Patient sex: F
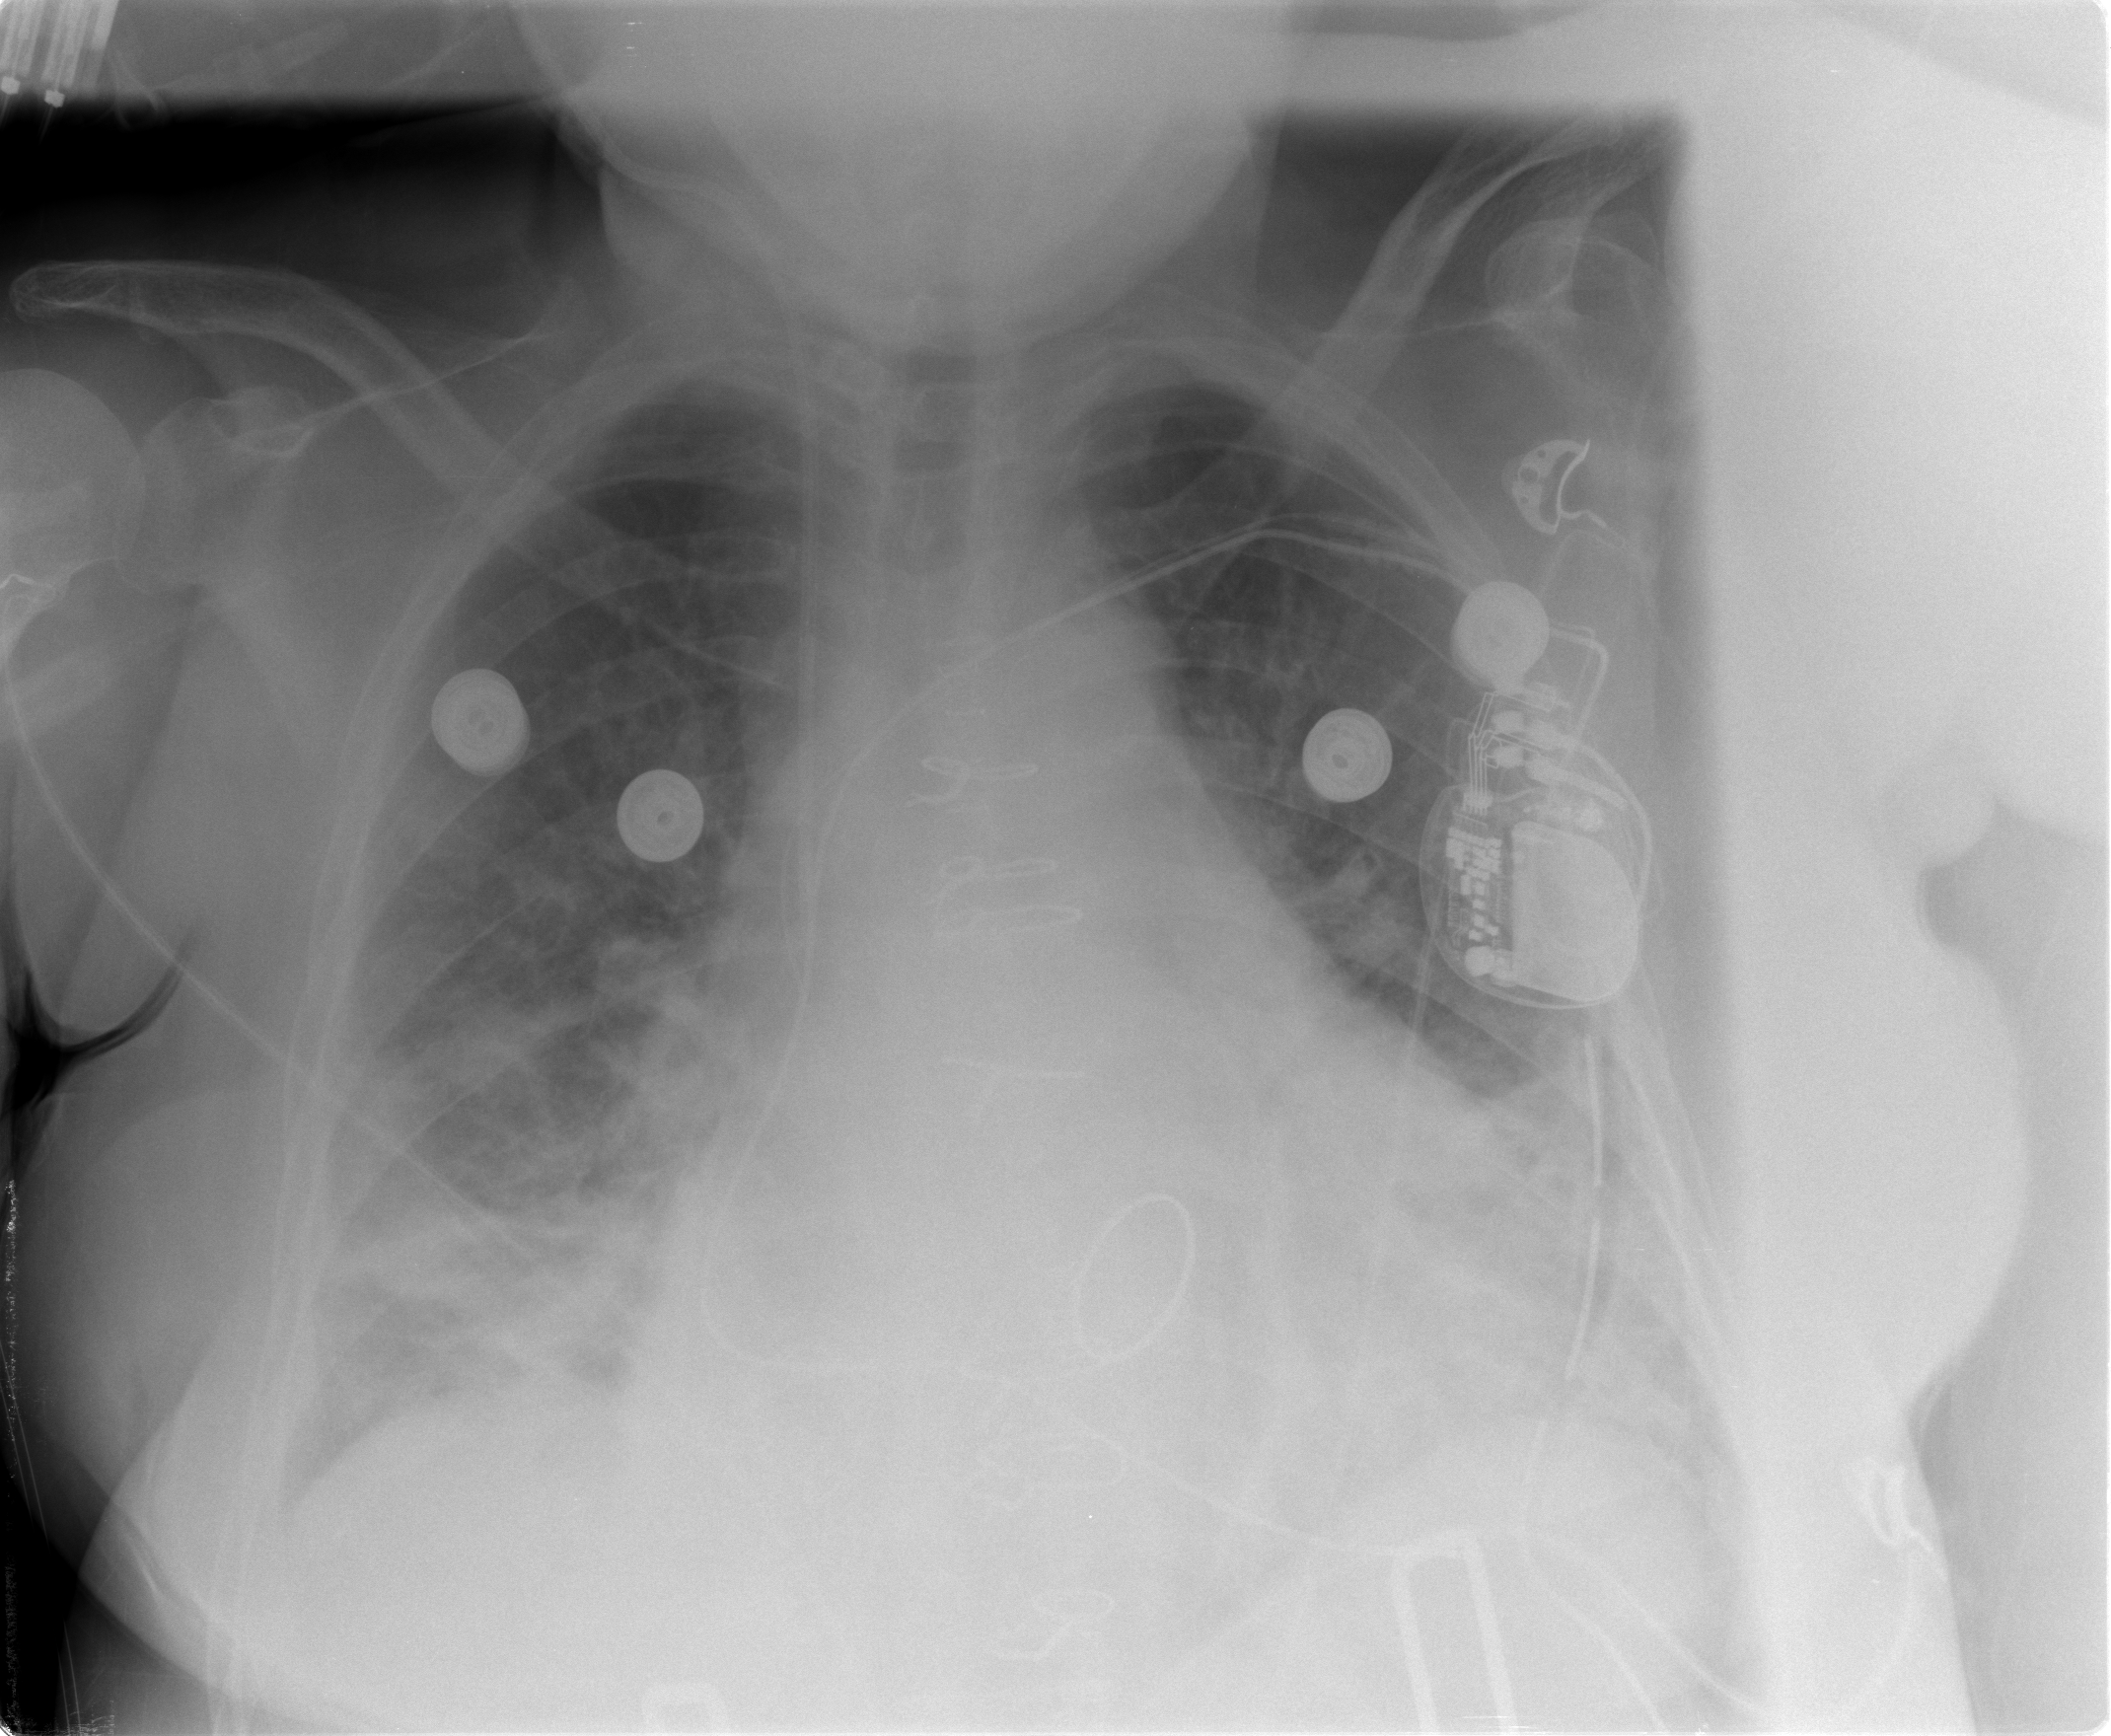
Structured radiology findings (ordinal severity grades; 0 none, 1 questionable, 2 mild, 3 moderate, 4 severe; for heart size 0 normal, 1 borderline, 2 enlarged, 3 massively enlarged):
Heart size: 2
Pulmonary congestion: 2
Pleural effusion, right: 1
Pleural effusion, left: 2
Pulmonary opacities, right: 2
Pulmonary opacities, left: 2
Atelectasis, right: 2
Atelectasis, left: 2